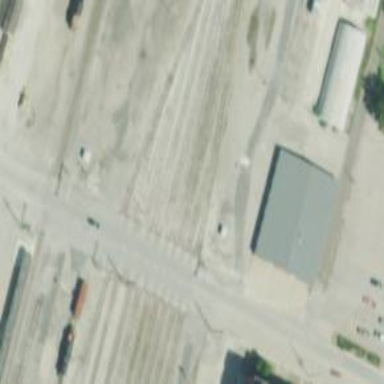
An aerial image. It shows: Crossing for the railway.